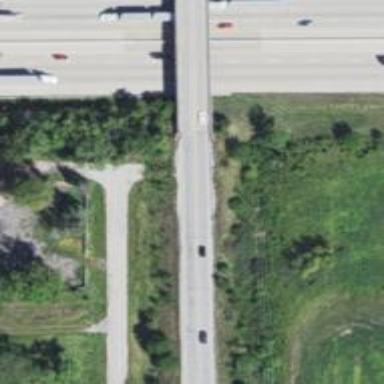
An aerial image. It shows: Secondary road crossing bridge.